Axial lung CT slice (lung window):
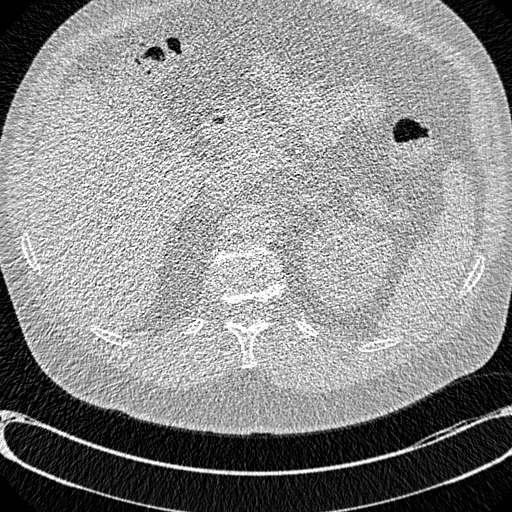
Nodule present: no